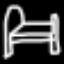
Label: bed